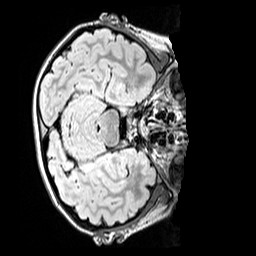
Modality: FLAIR
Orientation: axial
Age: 9
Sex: female
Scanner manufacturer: siemens
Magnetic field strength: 3 T
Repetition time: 5 s
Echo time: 0.388 s